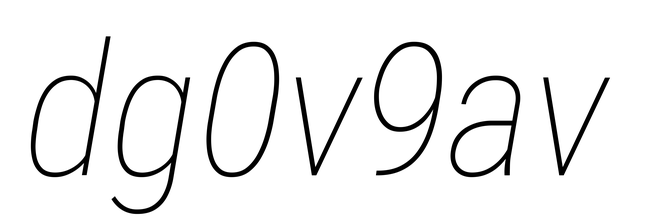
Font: Roboto-Italic_Condensed_Thin_Italic